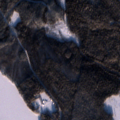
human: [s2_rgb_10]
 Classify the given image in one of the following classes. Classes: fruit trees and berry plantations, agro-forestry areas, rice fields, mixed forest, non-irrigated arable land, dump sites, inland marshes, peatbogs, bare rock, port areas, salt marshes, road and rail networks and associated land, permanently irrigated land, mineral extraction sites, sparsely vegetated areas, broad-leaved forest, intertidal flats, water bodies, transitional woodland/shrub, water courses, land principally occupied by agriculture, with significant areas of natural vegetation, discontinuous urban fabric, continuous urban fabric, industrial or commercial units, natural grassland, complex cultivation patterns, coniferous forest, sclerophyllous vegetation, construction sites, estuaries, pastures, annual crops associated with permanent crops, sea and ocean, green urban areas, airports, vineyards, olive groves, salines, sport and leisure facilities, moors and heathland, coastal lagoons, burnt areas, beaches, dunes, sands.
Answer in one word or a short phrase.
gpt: coniferous forest, mixed forest, transitional woodland/shrub, water bodies